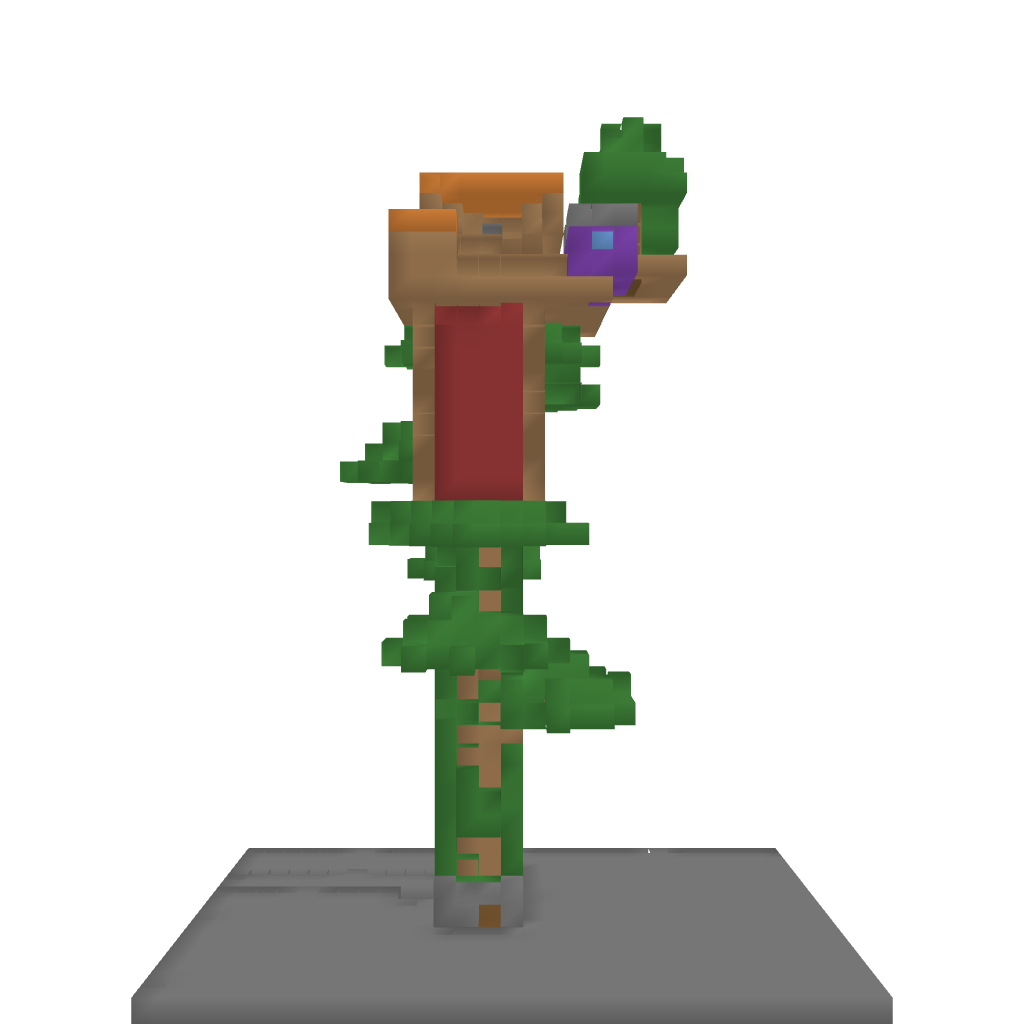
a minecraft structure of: Nice little treehouse good quality